Field crop: maize
Growth stage: 2
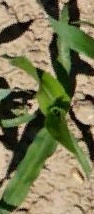
Species: maize